Chest X-ray. View position: PA
Patient age: 19
Patient sex: M
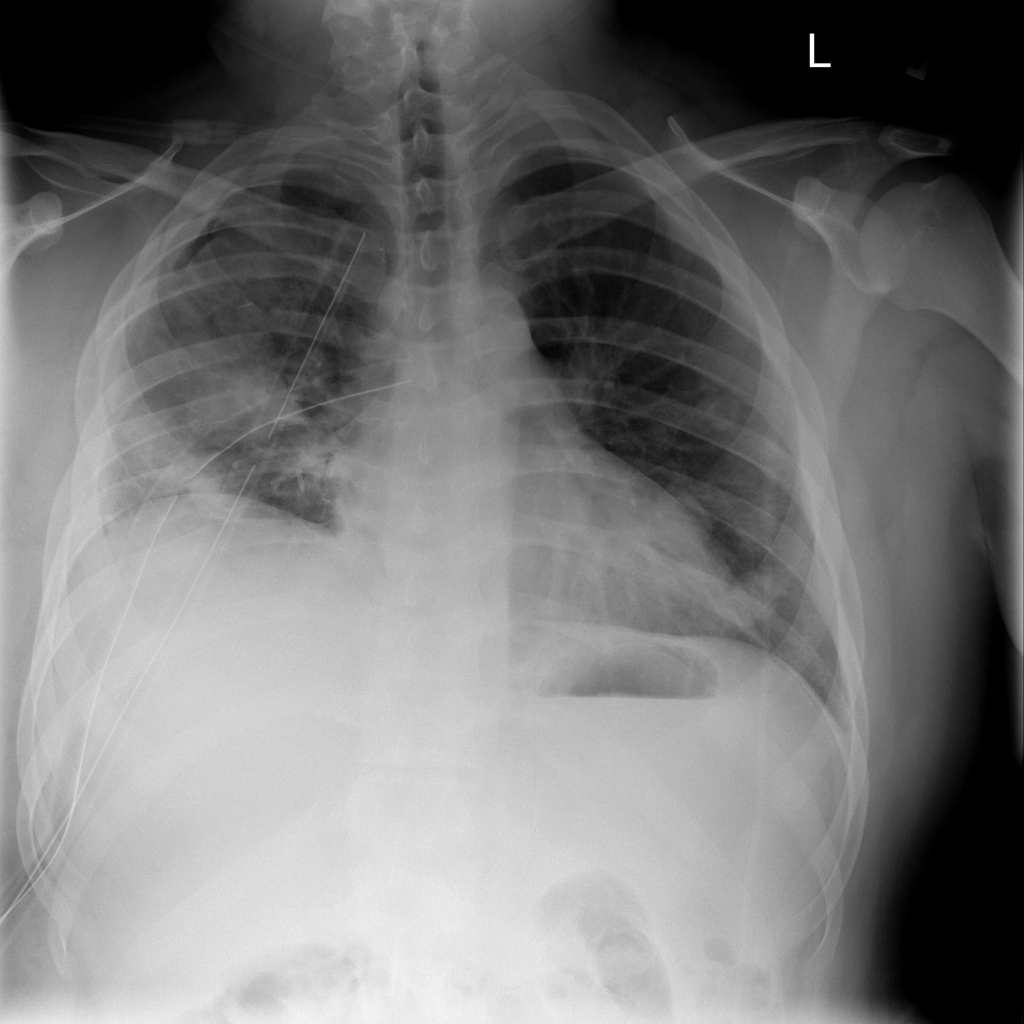
Finding: Pneumothorax